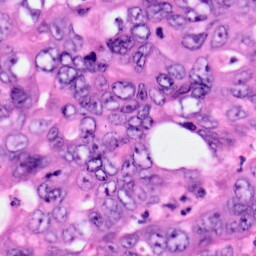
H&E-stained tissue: Pancreatic